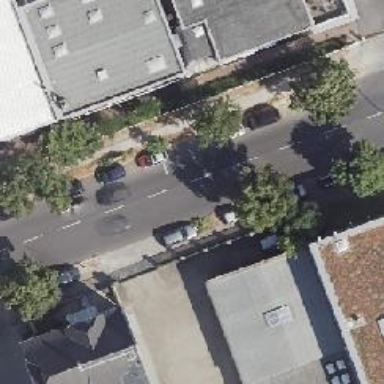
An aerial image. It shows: Broadleaved deciduous tree with parking obstacle.